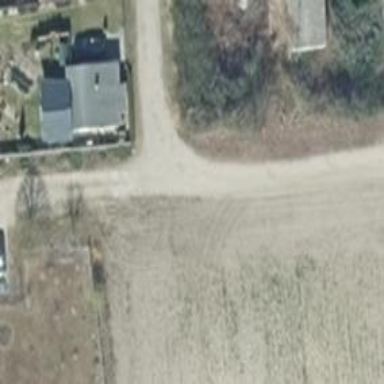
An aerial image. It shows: Sandy driveway used as service road.